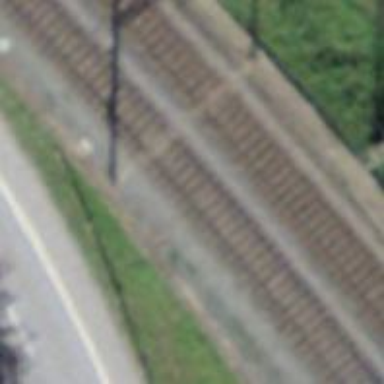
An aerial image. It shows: Single-track railway with electrified contact lines.